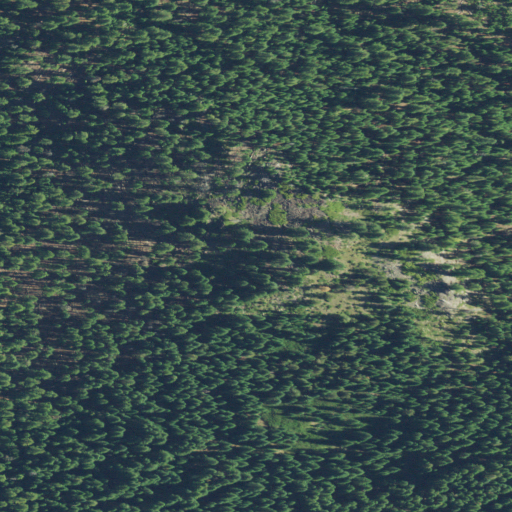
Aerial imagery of mountain in Oregon named Bareface Butte containing evergreen forest and shrub